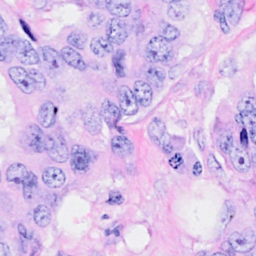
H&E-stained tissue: Breast